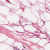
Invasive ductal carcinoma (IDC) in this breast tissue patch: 0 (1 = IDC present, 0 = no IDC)